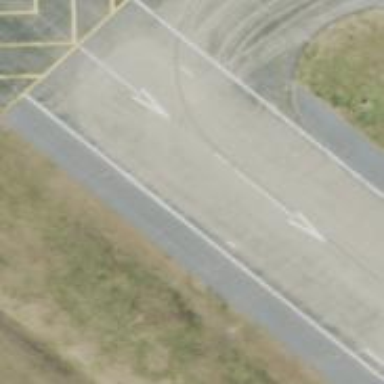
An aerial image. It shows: Displaced threshold on airport runway.